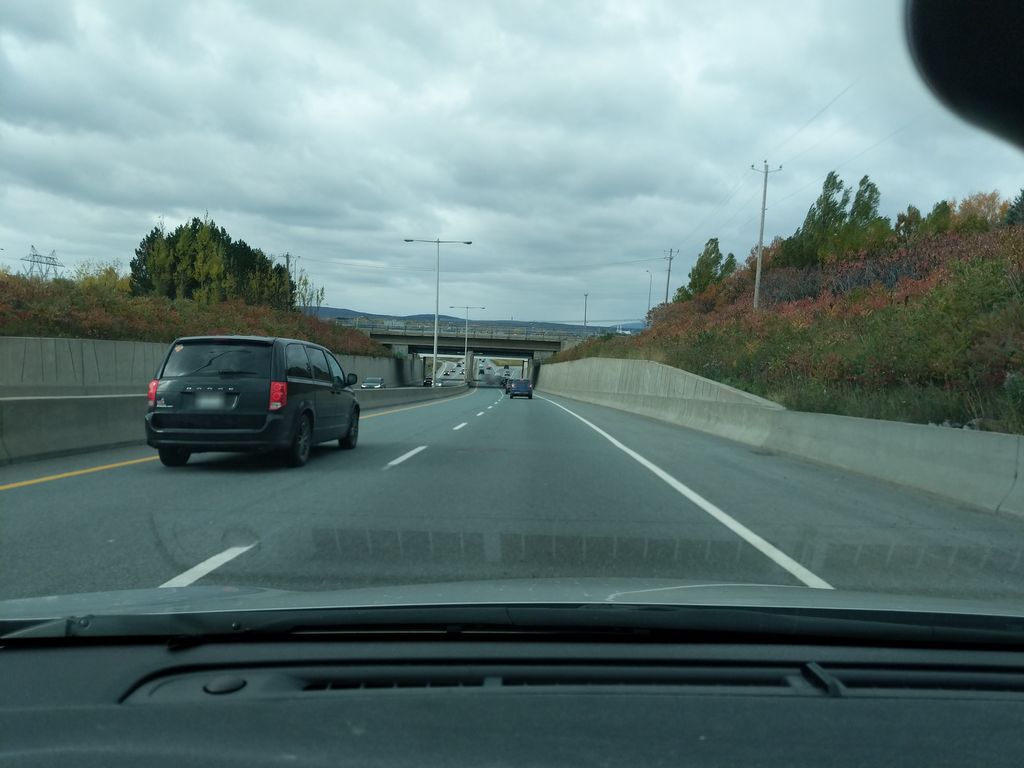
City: quebec_city